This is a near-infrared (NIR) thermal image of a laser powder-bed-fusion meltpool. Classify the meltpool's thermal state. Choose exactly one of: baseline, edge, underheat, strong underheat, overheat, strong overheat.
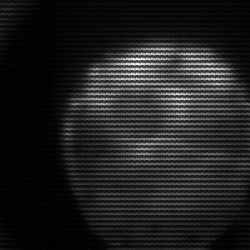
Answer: edge